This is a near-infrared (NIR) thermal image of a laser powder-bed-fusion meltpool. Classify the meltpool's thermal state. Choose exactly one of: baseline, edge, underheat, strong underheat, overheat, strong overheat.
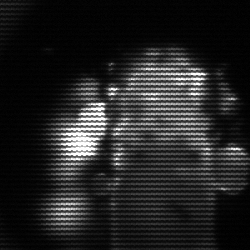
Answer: strong underheat